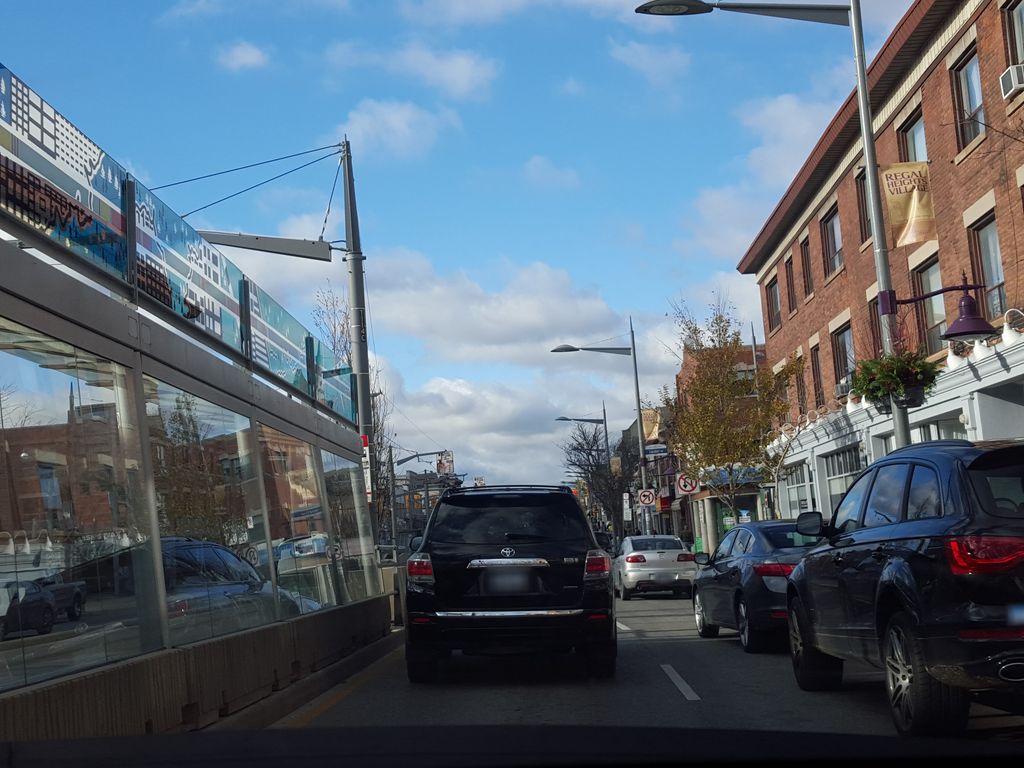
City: toronto